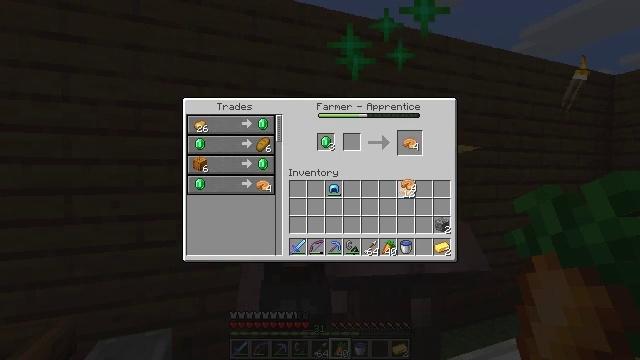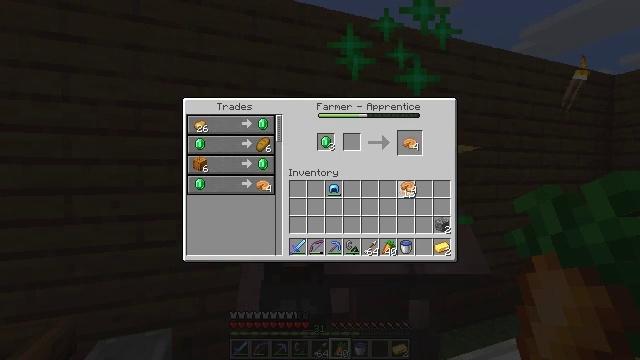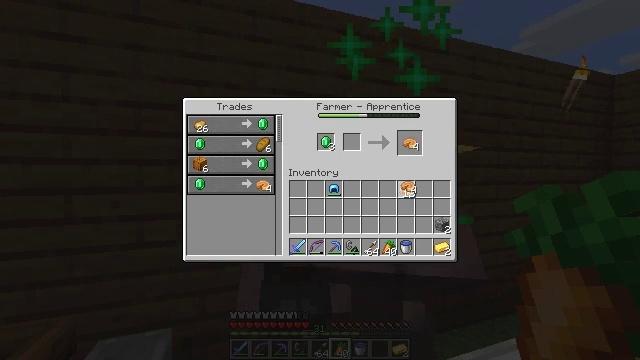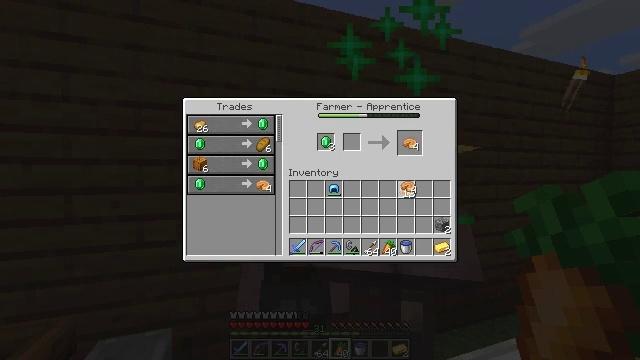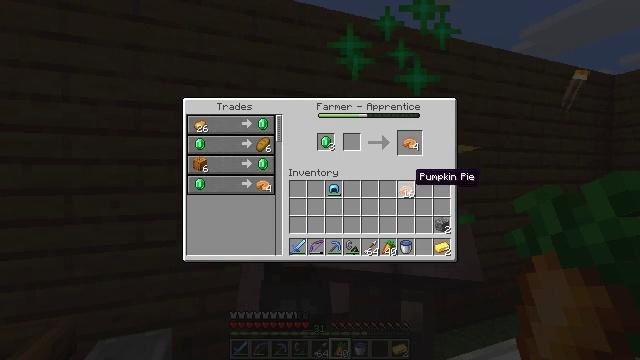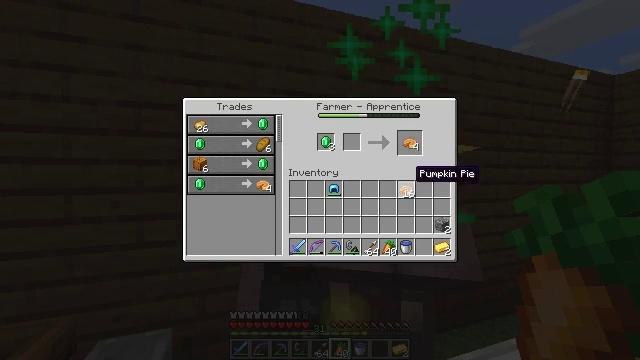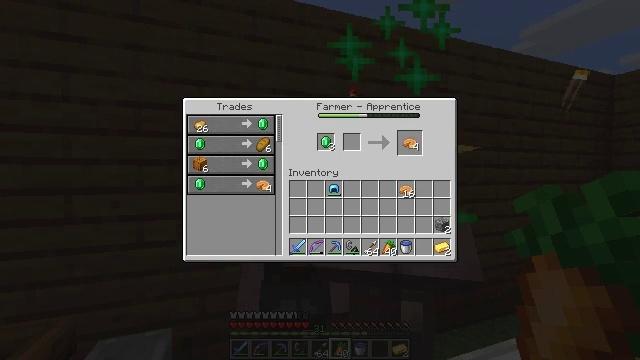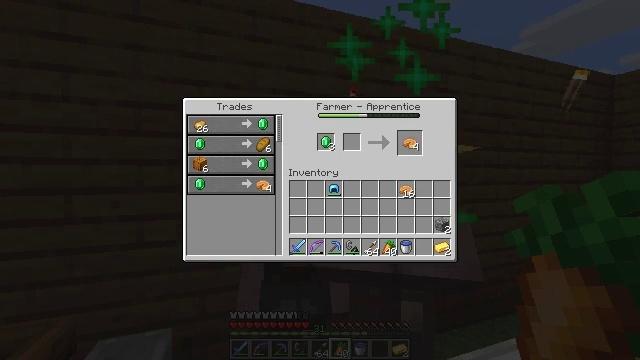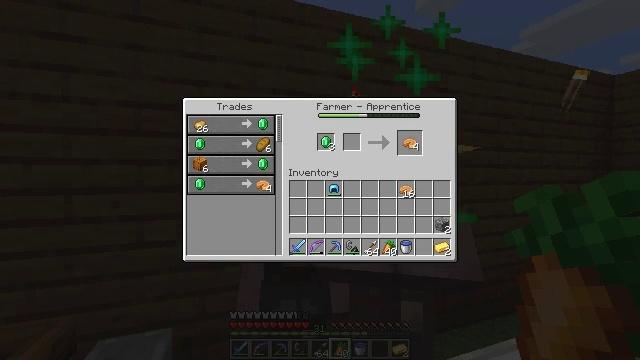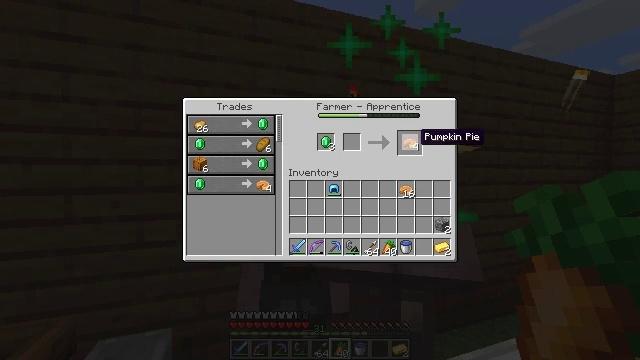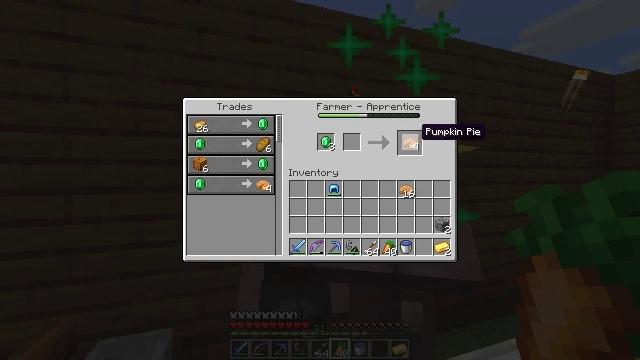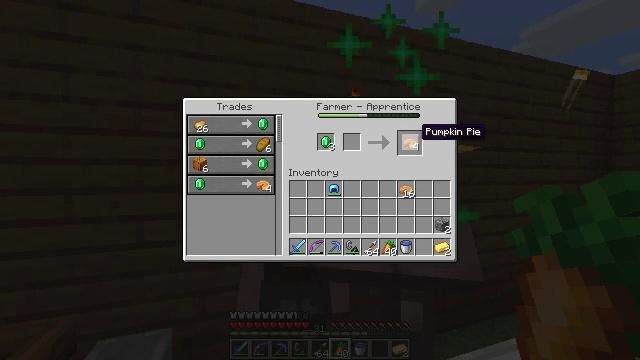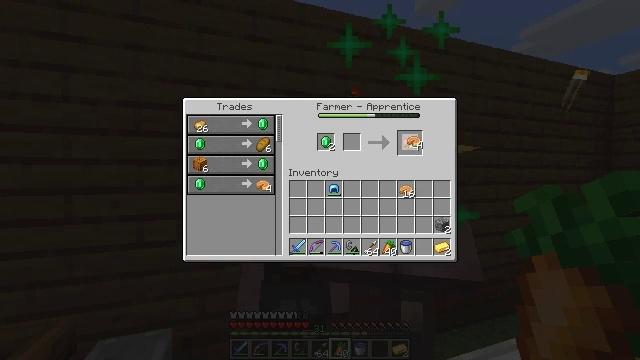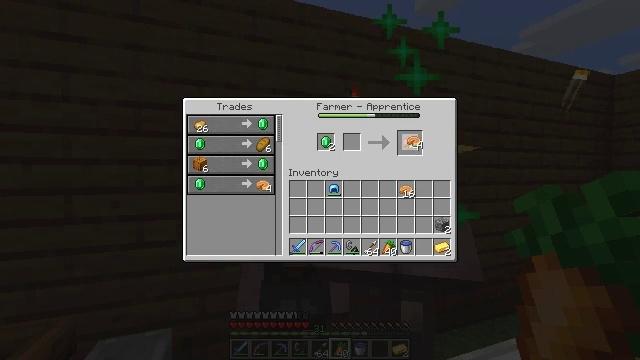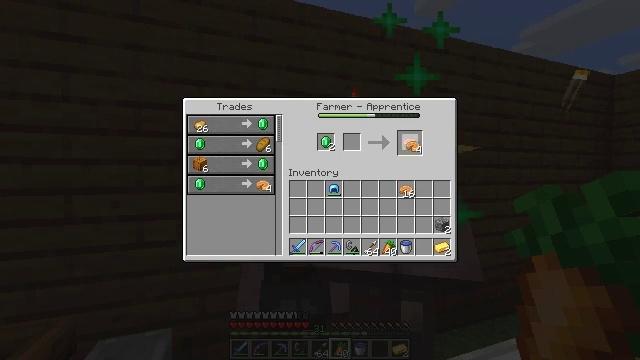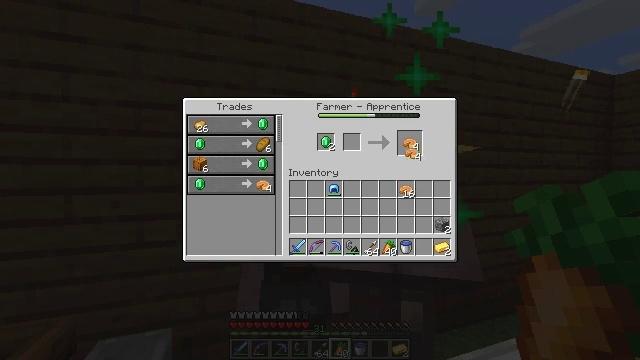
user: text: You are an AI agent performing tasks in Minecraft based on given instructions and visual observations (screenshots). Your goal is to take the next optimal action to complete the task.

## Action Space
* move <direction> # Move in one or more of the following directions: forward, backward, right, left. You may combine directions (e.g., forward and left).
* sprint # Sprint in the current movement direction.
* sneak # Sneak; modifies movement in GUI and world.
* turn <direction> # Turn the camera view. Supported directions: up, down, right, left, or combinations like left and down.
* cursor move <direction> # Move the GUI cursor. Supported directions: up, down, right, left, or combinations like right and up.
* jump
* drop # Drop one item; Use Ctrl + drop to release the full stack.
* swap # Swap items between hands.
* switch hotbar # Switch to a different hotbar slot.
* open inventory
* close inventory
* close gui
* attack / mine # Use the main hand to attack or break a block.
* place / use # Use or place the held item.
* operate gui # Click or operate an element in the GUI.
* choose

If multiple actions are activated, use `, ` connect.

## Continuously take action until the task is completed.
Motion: motion action
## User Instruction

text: Create a pumpkin pie using the correct ingredients.
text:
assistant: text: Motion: no_op
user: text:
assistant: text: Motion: operate gui
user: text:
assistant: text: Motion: operate gui
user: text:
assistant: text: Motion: no_op
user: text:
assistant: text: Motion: no_op
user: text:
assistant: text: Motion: no_op
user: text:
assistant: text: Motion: no_op
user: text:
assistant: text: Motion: cursor move up
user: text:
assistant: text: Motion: cursor move up
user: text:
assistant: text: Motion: no_op
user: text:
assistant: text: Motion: no_op
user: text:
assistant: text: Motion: operate gui
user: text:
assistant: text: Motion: operate gui
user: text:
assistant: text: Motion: no_op
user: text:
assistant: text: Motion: cursor move down
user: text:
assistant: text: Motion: cursor move down
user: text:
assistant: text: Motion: cursor move down
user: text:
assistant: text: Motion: cursor move down
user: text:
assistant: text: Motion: no_op
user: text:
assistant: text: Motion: no_op
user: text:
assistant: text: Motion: operate gui
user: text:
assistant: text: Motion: operate gui
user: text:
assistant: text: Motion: operate gui
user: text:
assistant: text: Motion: no_op
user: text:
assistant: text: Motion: cursor move up
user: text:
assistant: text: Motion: cursor move up
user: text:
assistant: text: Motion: no_op
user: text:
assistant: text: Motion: no_op
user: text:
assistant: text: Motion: no_op
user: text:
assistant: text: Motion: no_op